Field crop: maize
Growth stage: 2
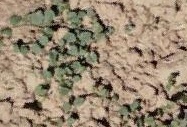
Species: convolvulus